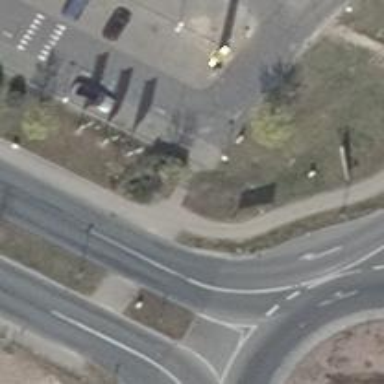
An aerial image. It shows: Uncontrolled crossing on footway with pedestrian island.